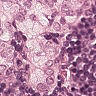
Metastatic tissue present: yes